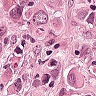
Metastatic tissue present: yes